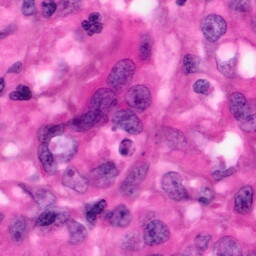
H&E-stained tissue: Pancreatic